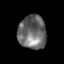
Tissue: prostate
Cell type: T cells
Senescence score: 0.3579
Nuclear area (px): 923
Mean DAPI intensity: 107.051